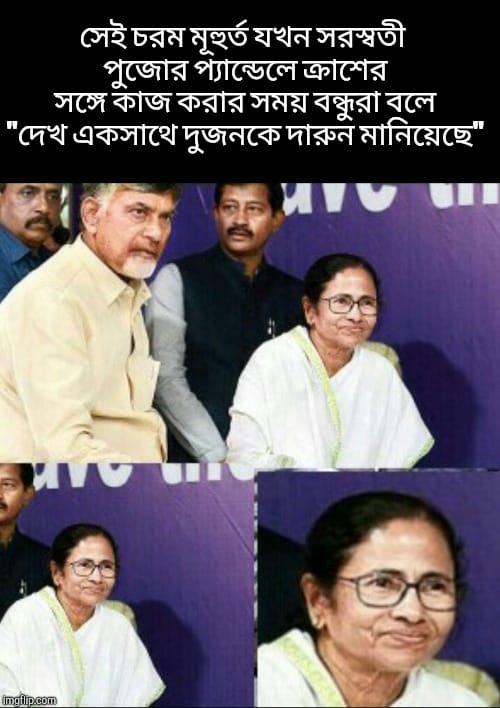
Text: সেই চরম মুহূর্ত যখন সরস্বতী পুজোর প্যান্ডেলেক্রাশের সঙ্গে কাজ করার সময় বন্ধুরা বলে " দেখ একসাথে দুজনকে দারুণ মানিয়েছে
Label: Non Hate